Question: I have written an DataAdapter library that has dependency(tightly coupled) with a core-data library (coredata library helps to store,manage data in the DB) and hence I create API's in DataAdapter class extending the core data class to have quick access to all the API's of core data class.
However, as I have extended the core data class in my DataAdapter class, all the API's in core data class is visible to the developer through DataAdapter class(which I don't want to happen, basically wanting him to use adapter API methods only.)
Eg: Core data has an API as
> -
DataAdapter has an API as '
> -(DBResponse *)getAllStoredRecordsFromDB;
The exact issue is, Xcode autosuggestion for adapter methods shows up core data API'S as well as below - But I want my developer using the data adapter to access only the API methods of DataAdapter, How can I achieve it?

Update -1: This is my Adapter header class extended with coredata
'''
#import "CoreDataManager.h"
@interface DataAdapter : CoreDataManager
-(DBResponse *)getAllStoredRecordsFromDB;
@end
'''
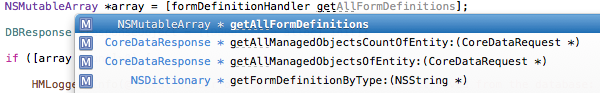
Answer: In //DataAdapter.m
'''
#import <CoreData/CoreData.h>
@interface DataAdapter()
@property (strong, nonatomic) CoreDataAdapter *adapter;
@end
@implementation DataAdapter
@end
'''